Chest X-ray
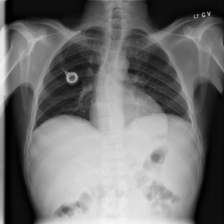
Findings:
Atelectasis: negative
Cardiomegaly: negative
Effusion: negative
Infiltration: negative
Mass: negative
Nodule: negative
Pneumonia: negative
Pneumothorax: negative
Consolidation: negative
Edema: negative
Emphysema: negative
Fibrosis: negative
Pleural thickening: negative
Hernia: negative